Question: I've been looking at the code and I still can't figure out how they achieved the 2px margin between the 'th' elements:

This is the site: <URL>
Any ideas?
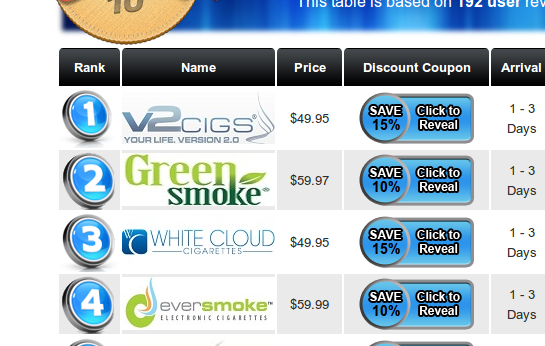
Answer: Here's the relevant CSS:
'''
table {
border-collapse: separate;
border-spacing: 2px;
}
'''
This is actually a browser default style: